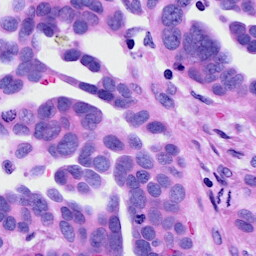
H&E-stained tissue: Ovarian